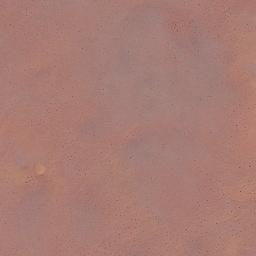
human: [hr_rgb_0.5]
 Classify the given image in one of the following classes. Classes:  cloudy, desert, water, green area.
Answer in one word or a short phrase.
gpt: desert